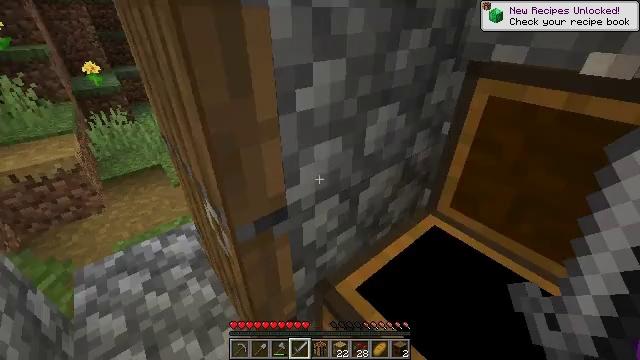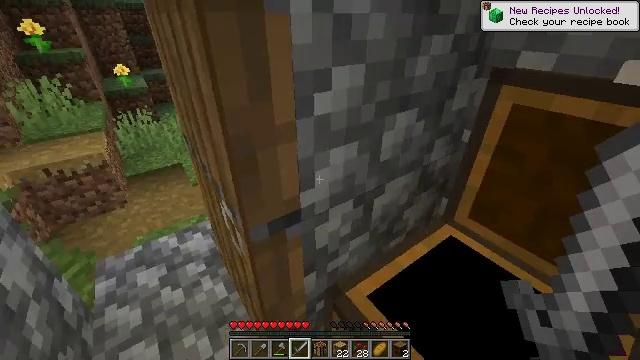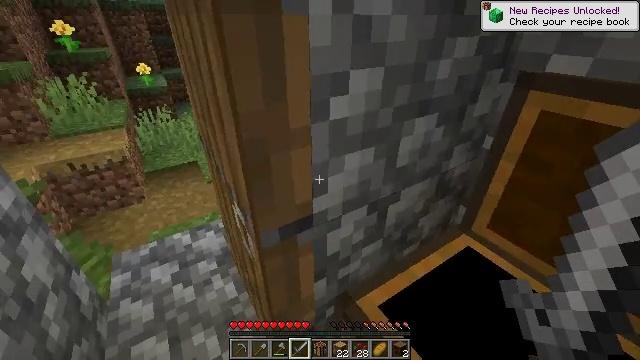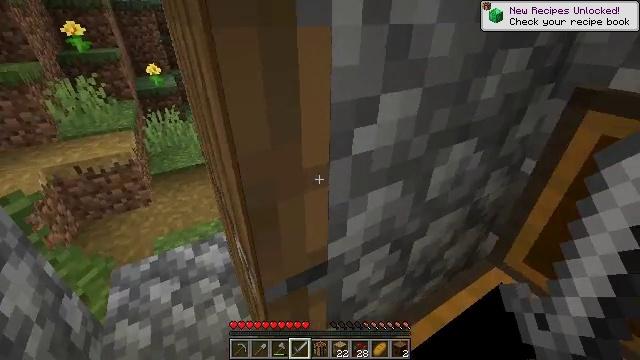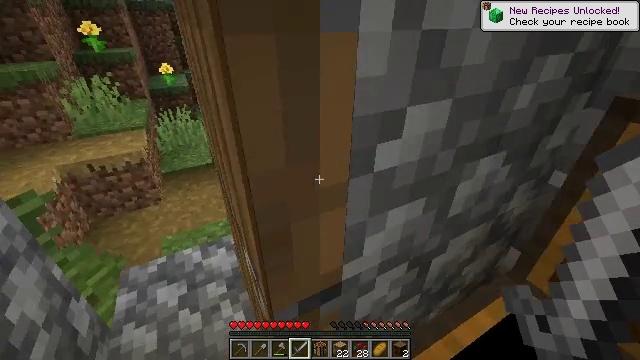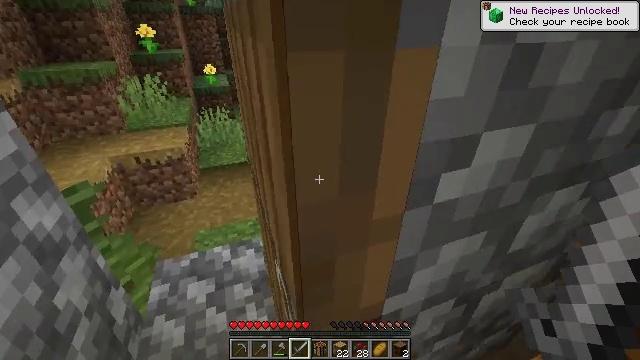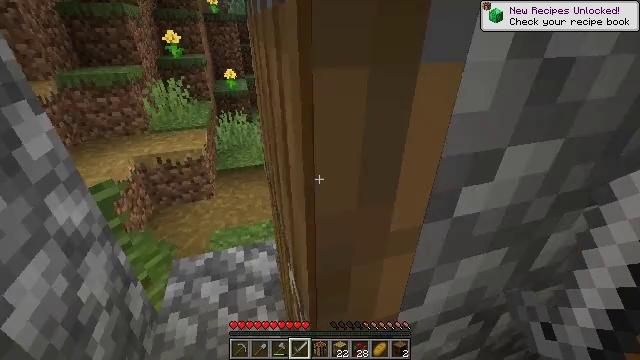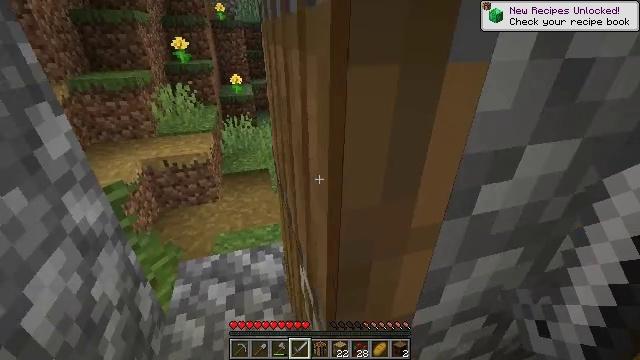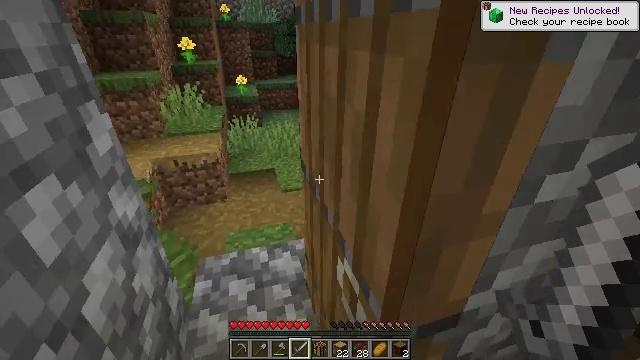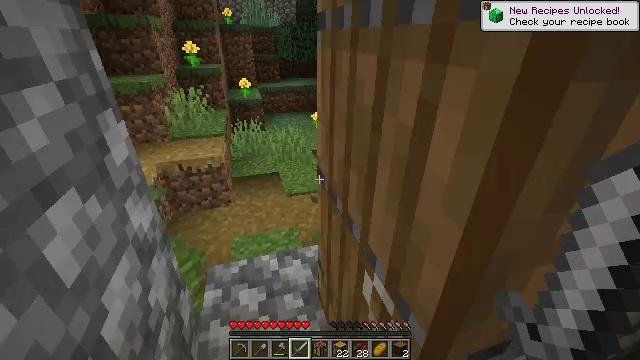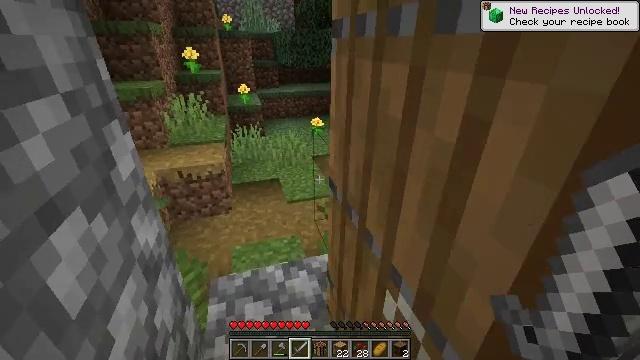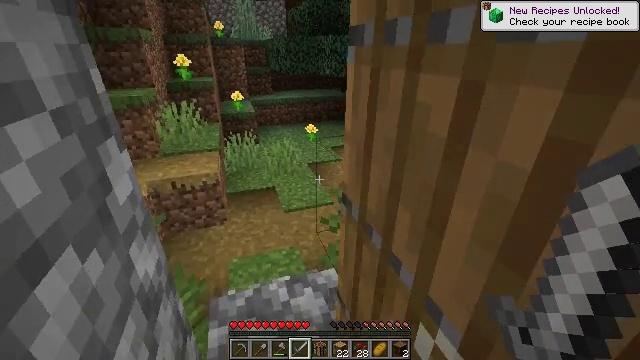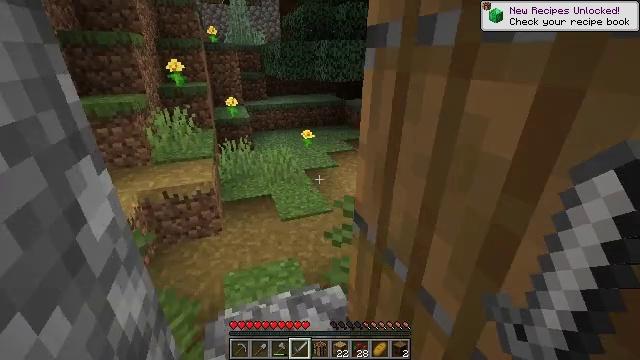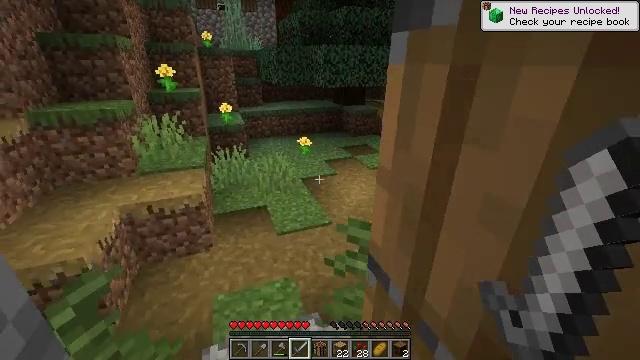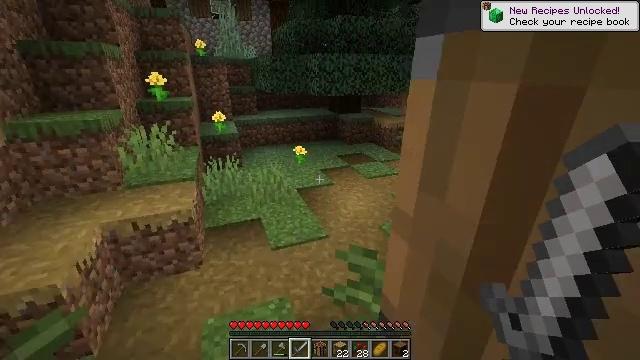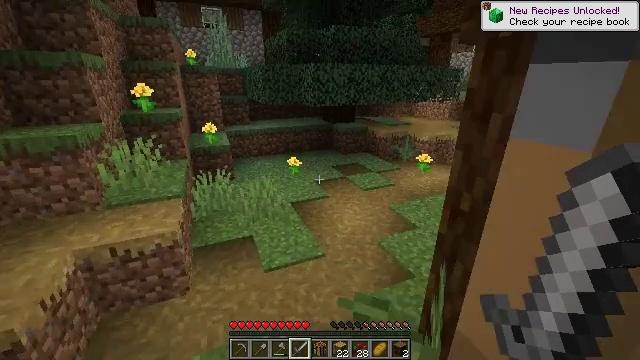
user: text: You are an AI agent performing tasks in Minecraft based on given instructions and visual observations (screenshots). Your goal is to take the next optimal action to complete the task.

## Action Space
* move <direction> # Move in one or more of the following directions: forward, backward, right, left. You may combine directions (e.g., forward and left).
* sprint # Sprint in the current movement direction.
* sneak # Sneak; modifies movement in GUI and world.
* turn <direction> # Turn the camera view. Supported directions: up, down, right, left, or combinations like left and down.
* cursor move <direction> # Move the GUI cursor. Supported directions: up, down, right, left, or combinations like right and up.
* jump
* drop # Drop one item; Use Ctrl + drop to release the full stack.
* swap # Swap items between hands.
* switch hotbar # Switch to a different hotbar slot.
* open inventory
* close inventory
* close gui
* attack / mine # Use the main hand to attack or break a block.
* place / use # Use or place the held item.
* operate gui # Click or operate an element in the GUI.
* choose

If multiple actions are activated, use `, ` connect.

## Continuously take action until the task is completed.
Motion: motion action
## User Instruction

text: Break the blue bed to move it.
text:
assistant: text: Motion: turn left
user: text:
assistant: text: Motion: move forward, turn left
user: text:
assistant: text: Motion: move forward, turn left
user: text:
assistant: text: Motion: move forward, turn left
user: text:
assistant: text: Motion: move forward, turn left
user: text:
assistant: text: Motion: move forward and move left, turn left and up
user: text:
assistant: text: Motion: move forward and move left, turn up
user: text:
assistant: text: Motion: move forward and move left
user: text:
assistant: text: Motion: move forward and move left
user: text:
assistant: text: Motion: move forward and move left, turn up
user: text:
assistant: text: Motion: move forward and move left, turn right and up
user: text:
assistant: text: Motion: move forward, turn right
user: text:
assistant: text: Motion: move forward, turn up
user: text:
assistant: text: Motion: move forward, turn right and up
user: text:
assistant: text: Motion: move forward, turn right and up
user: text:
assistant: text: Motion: move forward, turn right and up
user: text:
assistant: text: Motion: move forward, turn right and up
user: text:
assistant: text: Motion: move forward, turn right and up
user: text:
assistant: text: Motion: move forward, turn right and up
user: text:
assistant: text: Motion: move forward, turn right and up
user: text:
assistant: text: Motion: move forward, turn right and up
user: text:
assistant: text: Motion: move forward
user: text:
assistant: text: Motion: move forward
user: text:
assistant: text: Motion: move forward
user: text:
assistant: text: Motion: move forward
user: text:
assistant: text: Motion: move forward
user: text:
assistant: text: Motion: move forward
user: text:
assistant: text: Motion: move forward
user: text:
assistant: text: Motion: move forward, turn right
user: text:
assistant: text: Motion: move forward, sprint, turn right and up